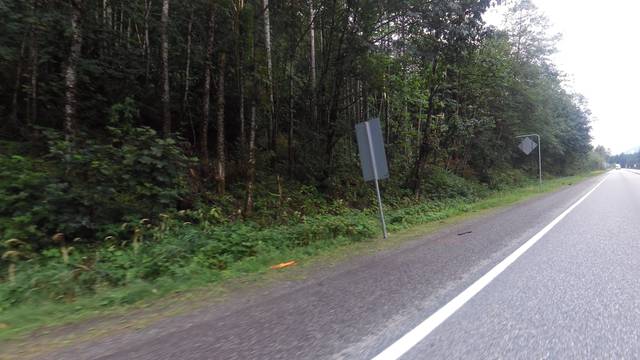
Region: Canada
Coordinates: 49.379, -121.327